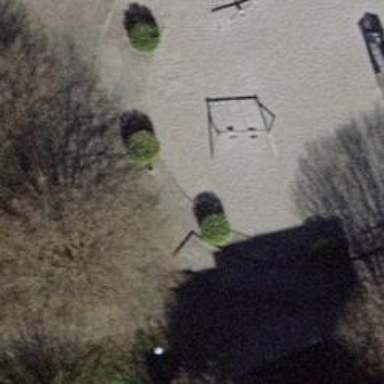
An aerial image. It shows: Playground featuring swings.